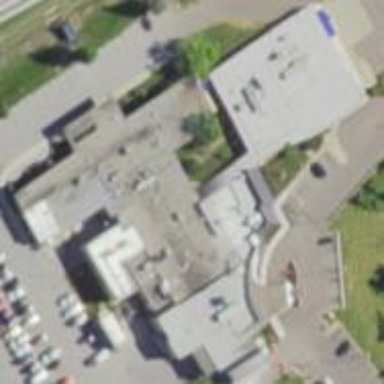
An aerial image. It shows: Hospital building.